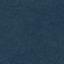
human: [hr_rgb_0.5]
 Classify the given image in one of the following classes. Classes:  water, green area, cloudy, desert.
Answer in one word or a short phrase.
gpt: green area